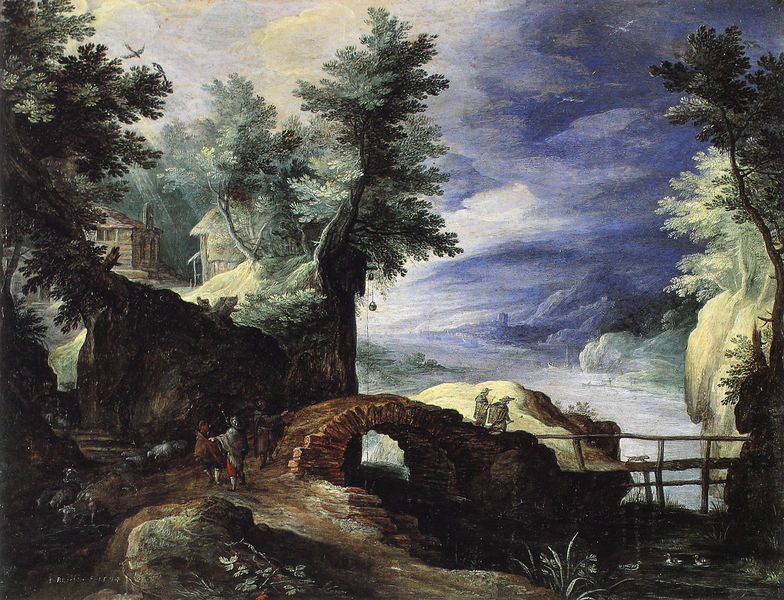
Titel: Felslandschaft mit Hirten
Künstler: Paul Bril
Institution: Privatsammlung
Schlagwörter: baum, blau, dunkel, felsen, himmel, laub, wasser, wolken, bäume, fluss, grün, landschaft, menschen, braun, haus, tiere, weg, zaun, leute, bach, häuser, kühe, natur, brücke, pfad, land, pflanzen, bauern, bogen, berge, dorf, enten, luft, steg, geländer, rinder, übergang, wandern, wanderer, häusschen, hais, hiimmel, signatue